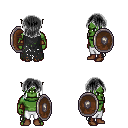
a pixel art fantasy rpg character, male body template, orc, green skin, black tattered cape, white pants, gray long bangs hairstyle, leather bracers, brown shoes, shield, four views (front, back, left, right), 2x2 character sprite sheet, small pixel art, hard edges, no anti-aliasing